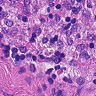
Metastatic tissue present: no